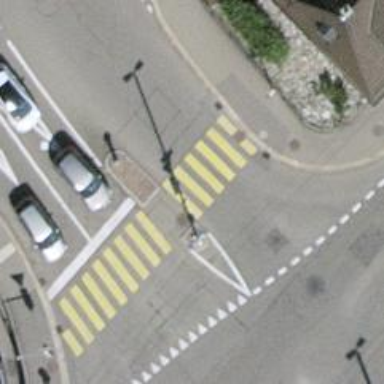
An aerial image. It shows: Asphalt footway with marked zebra crossing. The crossing includes island.